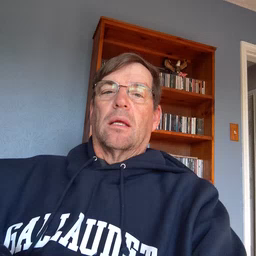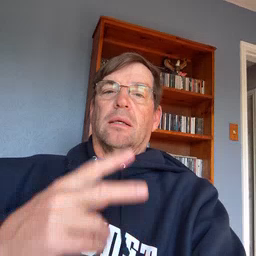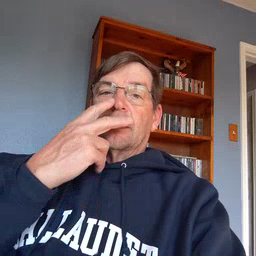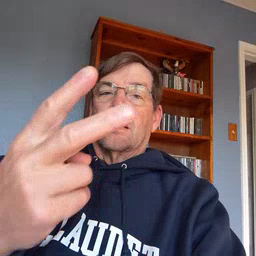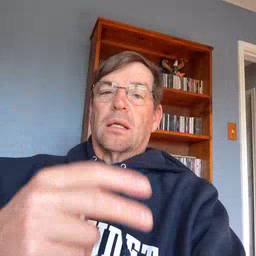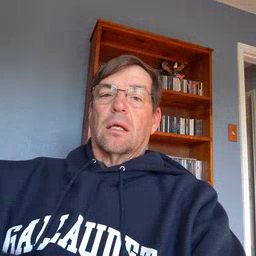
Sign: see